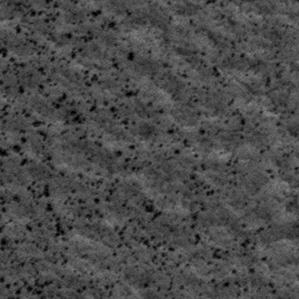
Label: frost